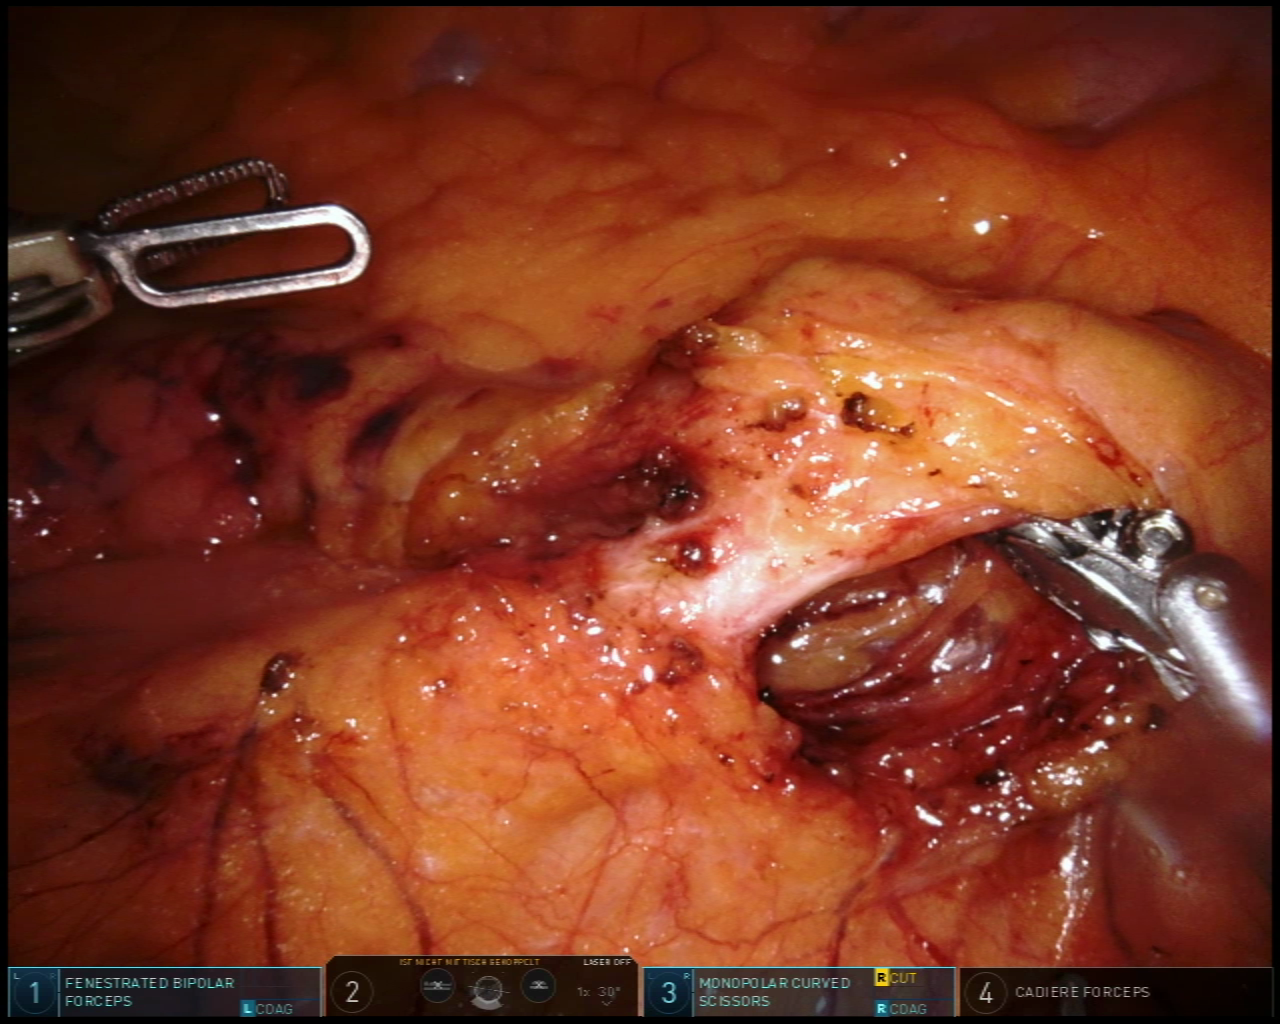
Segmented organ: inferior_mesenteric_artery
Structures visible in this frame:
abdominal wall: no
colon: yes
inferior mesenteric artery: yes
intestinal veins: no
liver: no
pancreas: no
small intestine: no
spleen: no
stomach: no
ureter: no
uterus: no
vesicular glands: no